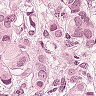
Metastatic tissue present: yes